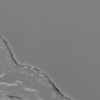
Label: not_dusty